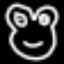
Label: frog